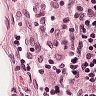
Metastatic tissue present: no